Interaction volume radius: 5 \u00c5
Interaction volume height: 20 \u00c5
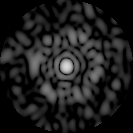
Disorder parameter: 0.8612